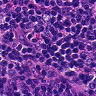
Metastatic tissue present: no